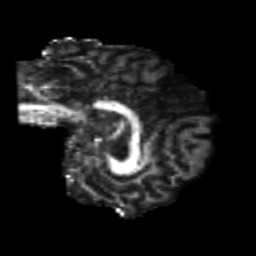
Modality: FA
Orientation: sagittal
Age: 20
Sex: female
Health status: healthy
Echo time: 0.074 s